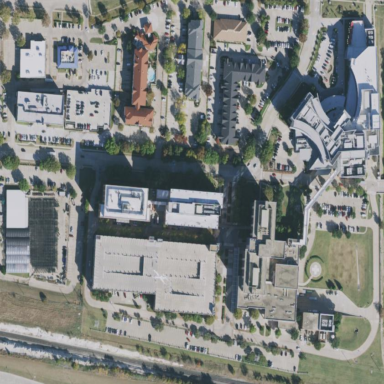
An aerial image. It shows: Hospital providing healthcare services.